Question: Mine is a bit of odd solution.
I want to scan for a particular string of words (these particular string of words are already in an XML data file) to achieve this i have thought of going this thru these following steps
I will have a menubaritem to change settings of the add-in(not necessary now)
I will have a button like the new button in the bar like this

<URL>
then say the user is reading an item that is selected and opened in the reading pane. when my button is pressed i want the code to scan the subject and the body to match with my xml data, if it exists then show a message box.
I did as far as creating a menuitem and menubar button and the xml data, now my question is how to scan the currently being read item?
This is my C# code in thisaddin.cs
'''
using System;
using System.Collections.Generic;
using System.Linq;
using System.Text;
using System.Xml.Linq;
using Outlook = Microsoft.Office.Interop.Outlook;
using Office = Microsoft.Office.Core;
using System.Windows.Forms;
namespace Sql_openertake1
{
public partial class ThisAddIn
{
private Office.CommandBar menuBar;
private Office.CommandBarPopup newMenuBar;
private Office.CommandBarButton buttonOne;
Office.CommandBarButton PacktButtonA;
Office.CommandBar PacktCustomToolBar;
private void ThisAddIn_Startup(object sender, System.EventArgs e)
{
// Verify the PacktCustomToolBar exist and add to the application
if (PacktCustomToolBar == null)
{
// Adding the commandbar to Active explorer
Office.CommandBars PacktBars = this.Application.
ActiveExplorer().CommandBars;
// Adding PacktCustomToolBar to the commandbars
PacktCustomToolBar = PacktBars.Add("SQL Opener",Office.MsoBarPosition.msoBarTop, false, true);
}
// Adding button to the custom tool bar
Office.CommandBarButton MyButton1 = (Office.
CommandBarButton)PacktCustomToolBar.Controls.Add(1,
missing, missing, missing, missing);
// Set the button style
MyButton1.Style = Office.MsoButtonStyle.msoButtonCaption;
// Set the caption and tag string
MyButton1.Caption = "Open";
MyButton1.Tag = "MY BUTTON";
if (this.PacktButtonA == null)
{
// Adding the event handler for the button in the toolbar
this.PacktButtonA = MyButton1;
PacktButtonA.Click += new Office.
_CommandBarButtonEvents_ClickEventHandler(ButtonClick);
}
}
// Button event in the custom toolbar
private void ButtonClick(Office.CommandBarButton ButtonContrl,
ref bool CancelOption)
{
// Message box displayed on button click
MessageBox.Show(ButtonContrl.Caption + " Says Hello World!");
}
private void AddMenuBar()
{
try
{
menuBar = this.Application.ActiveExplorer().CommandBars.ActiveMenuBar;
newMenuBar = (Office.CommandBarPopup)menuBar.Controls.Add(
Office.MsoControlType.msoControlPopup, missing,
missing, missing, true);
if (newMenuBar != null)
{
newMenuBar.Caption = "SQL Opener";
buttonOne = (Office.CommandBarButton)newMenuBar.Controls.
Add(Office.MsoControlType.msoControlButton, missing,
missing, 1, true);
buttonOne.Style = Office.MsoButtonStyle.
msoButtonIconAndCaption;
buttonOne.Caption = "Settings";
buttonOne.FaceId = 0548;
buttonOne.Tag = "c123";
buttonOne.Click += new Office._CommandBarButtonEvents_ClickEventHandler(buttonOne_Click);
newMenuBar.Visible = true;
}
}
catch (Exception ex)
{
System.Windows.Forms.MessageBox.Show(ex.Message);
}
}
private void buttonOne_Click(Office.CommandBarButton ctrl,
ref bool cancel)
{
System.Windows.Forms.MessageBox.Show("You clicked: " + ctrl.Caption,
"Custom Menu", System.Windows.Forms.MessageBoxButtons.OK);
}
private void ThisAddIn_Shutdown(object sender, System.EventArgs e)
{
}
private void createnewform()
{
SAmple_form sform = new SAmple_form();
sform.Text = "Show the Count";
}
#region VSTO generated code
/// <summary>
/// Required method for Designer support - do not modify
/// the contents of this method with the code editor.
/// </summary>
private void InternalStartup()
{
this.Startup += new System.EventHandler(ThisAddIn_Startup);
this.Shutdown += new System.EventHandler(ThisAddIn_Shutdown);
}
#endregion
}
}
'''
'''
<?xml version="1.0" encoding="utf-8" ?>
<words>
<word id="5001">None</word>
<word id="5002">Glazed</word>
<word id="5005">Sugar</word>
<word id="5006">Sprinkles</word>
<word id="5003">Chocolate</word>
<word id="5004">Maple</word>
</words>
'''
thanks for the help.
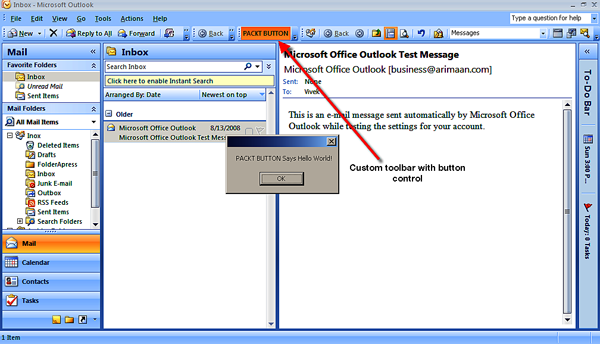
Answer: <URL>